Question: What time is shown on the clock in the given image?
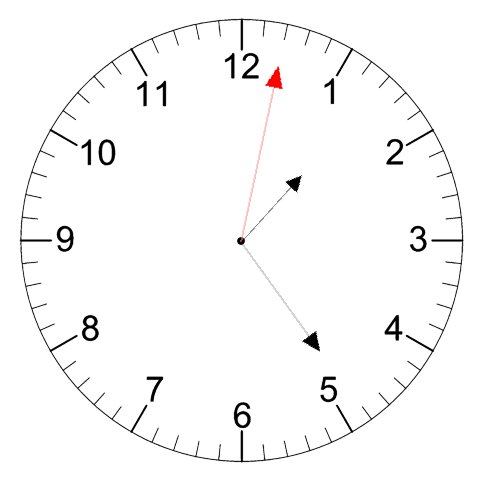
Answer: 01:24:02